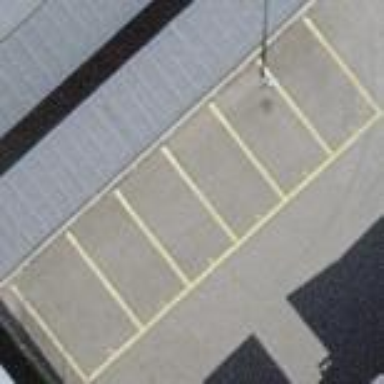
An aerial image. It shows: Street side parking area.